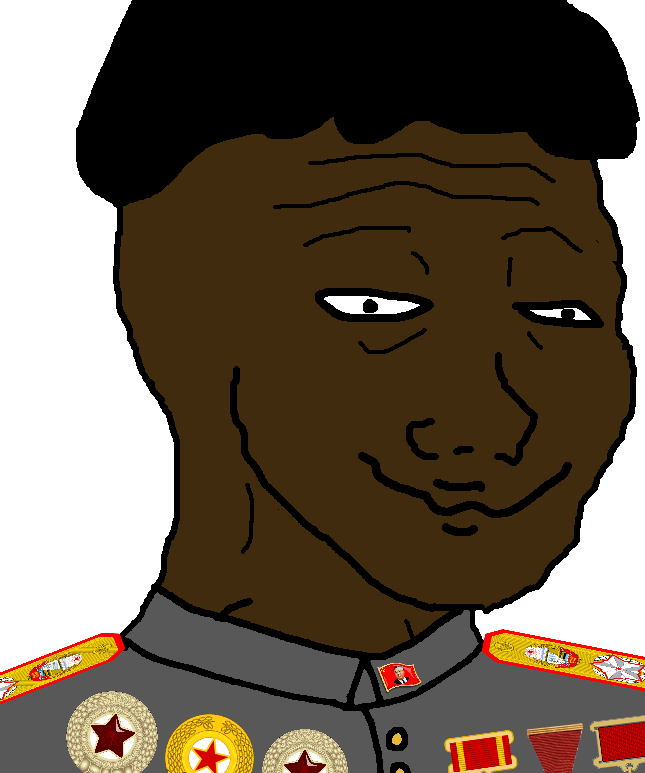
Label: 5_Blackjak